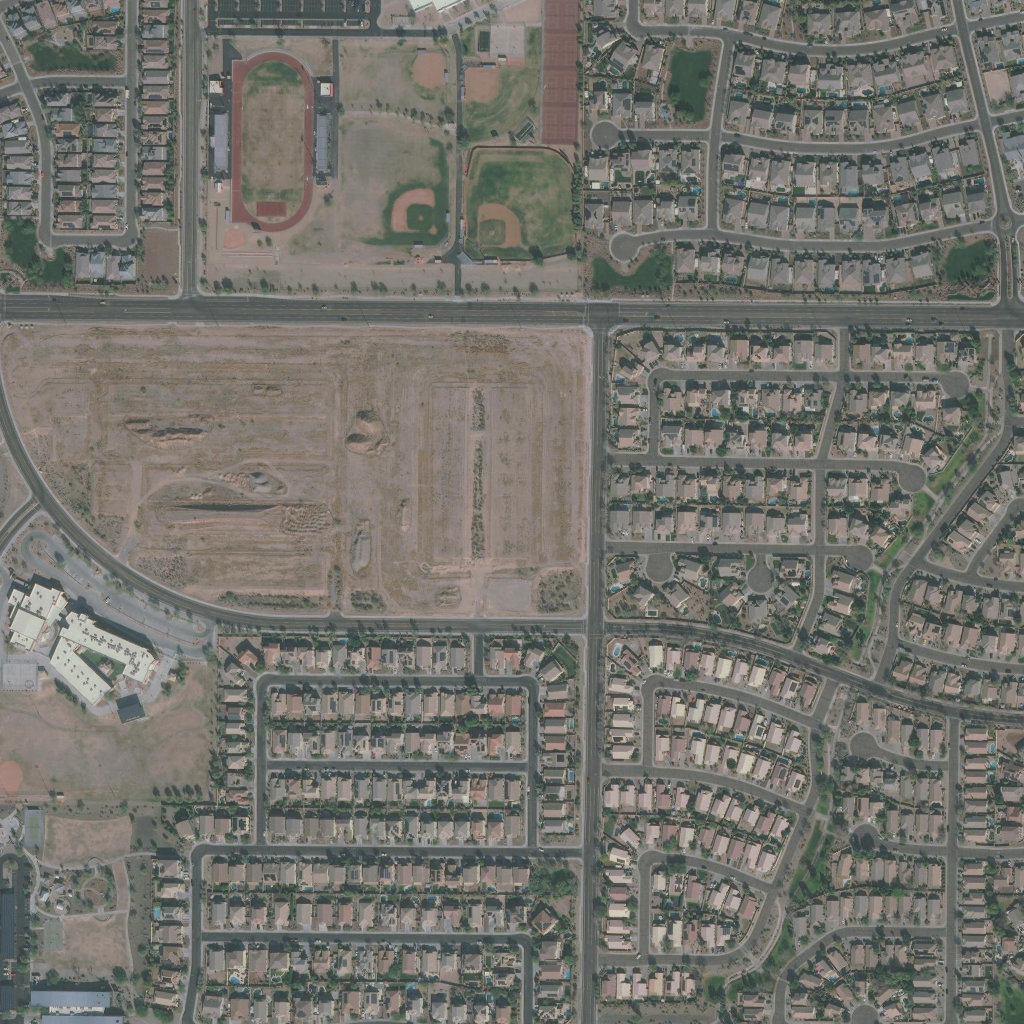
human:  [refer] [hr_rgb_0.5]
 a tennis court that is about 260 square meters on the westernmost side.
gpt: <box>[[2, 79, 3, 81, 0]]</box>